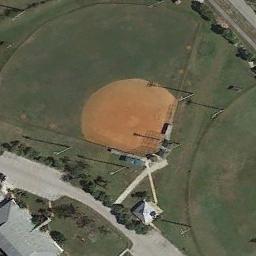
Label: baseball_diamond